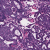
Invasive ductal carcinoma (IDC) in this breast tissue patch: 1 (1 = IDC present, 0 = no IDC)